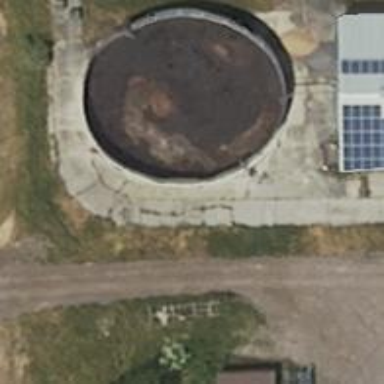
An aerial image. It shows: Building identified as silo.